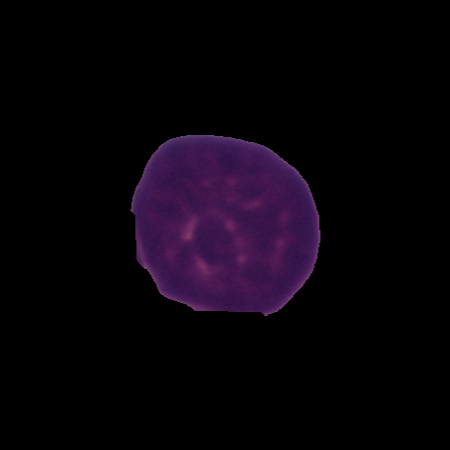
Label: cancer